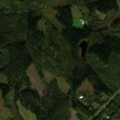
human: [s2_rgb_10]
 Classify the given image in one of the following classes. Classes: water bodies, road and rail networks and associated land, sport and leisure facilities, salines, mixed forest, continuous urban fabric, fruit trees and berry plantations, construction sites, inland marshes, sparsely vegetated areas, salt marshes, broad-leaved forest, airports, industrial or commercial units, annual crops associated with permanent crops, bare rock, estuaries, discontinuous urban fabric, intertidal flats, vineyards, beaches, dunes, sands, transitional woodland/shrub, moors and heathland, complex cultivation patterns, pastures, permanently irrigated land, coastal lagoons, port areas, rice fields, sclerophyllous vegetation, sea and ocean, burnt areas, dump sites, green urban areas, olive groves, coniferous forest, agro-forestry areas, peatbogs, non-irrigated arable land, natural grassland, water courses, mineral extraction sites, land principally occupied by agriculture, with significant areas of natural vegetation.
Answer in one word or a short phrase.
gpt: coniferous forest, mixed forest, transitional woodland/shrub